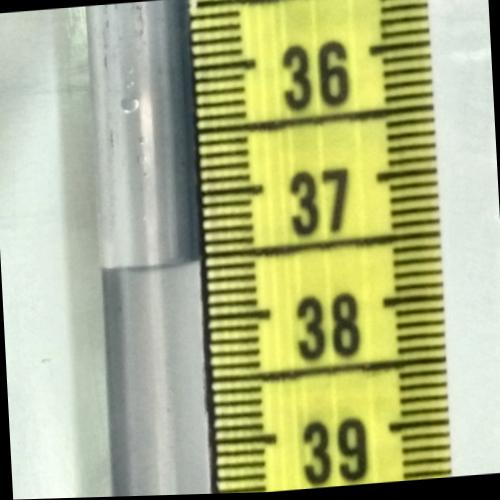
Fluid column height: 37.5 cm